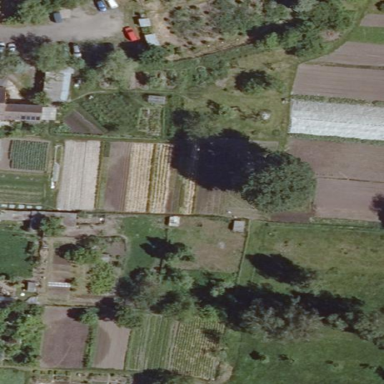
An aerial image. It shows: Plant nursery in garden setting.